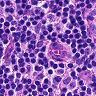
Metastatic tissue present: no